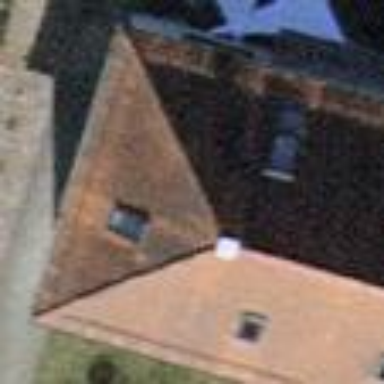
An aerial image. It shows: Building with tile roof.